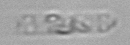
Label: Cerataulina_pelagica